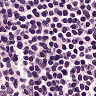
Metastatic tissue present: no